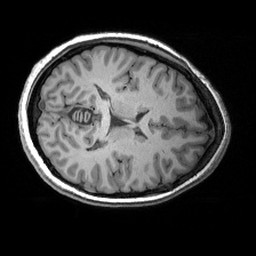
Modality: T1w
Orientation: axial
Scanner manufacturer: siemens
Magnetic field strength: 3 T
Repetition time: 2.53 s
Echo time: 0.00299 s